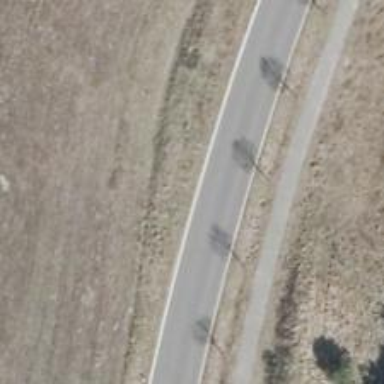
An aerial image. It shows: Row of broadleaved deciduous trees along the street.